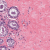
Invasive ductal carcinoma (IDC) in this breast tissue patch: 0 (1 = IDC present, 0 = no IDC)